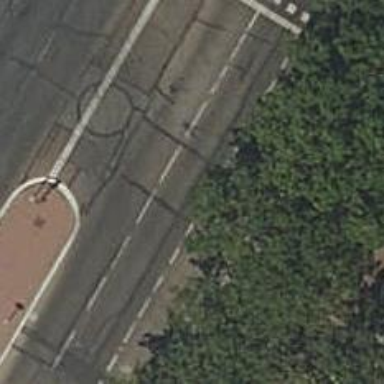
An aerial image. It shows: Road with traffic signals.